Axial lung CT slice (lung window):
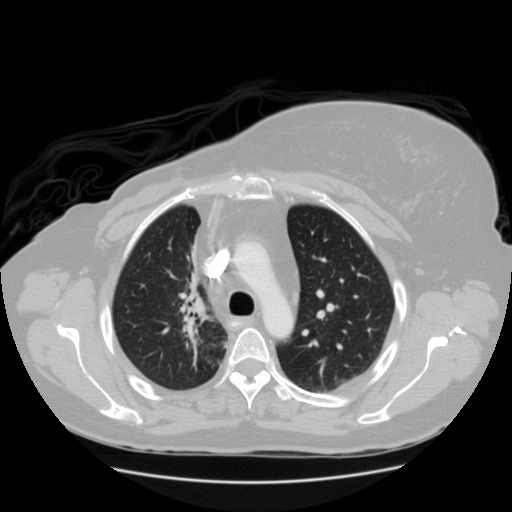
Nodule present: no